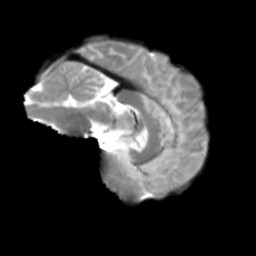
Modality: T2w
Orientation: sagittal
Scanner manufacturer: siemens
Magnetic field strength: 3 T
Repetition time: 4 s
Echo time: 0.0594 s